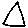
Label: triangle